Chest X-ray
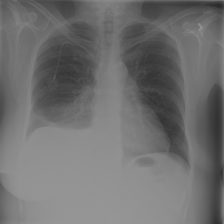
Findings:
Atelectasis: negative
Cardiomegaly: negative
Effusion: positive
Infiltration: positive
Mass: negative
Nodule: negative
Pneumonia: negative
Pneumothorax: negative
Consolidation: negative
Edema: negative
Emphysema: negative
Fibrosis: negative
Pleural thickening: positive
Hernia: negative